Question: How to create overflow menu in application. but I don't want the overflow menu in action bar. But i want it to be attached any where in the application. I have seen one music app in which something similar is done. I want ot include it in my application. I am attaching image fro the same.

Clicking on the image.. on drop down menu will come similar to overflow menu in action bar. Can anybody tell me how to do it. Any help will be appreciated.
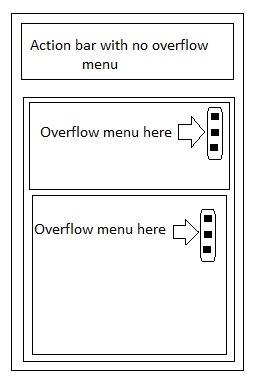
Answer: User117 comment was helpful and worked for me.
You can use this class and create overflow menu fron any widget.
Refer <URL>.
'''
private void setOverflowMenu(View view)
{
popup = new PopupMenu(getActivity(), view.findViewById(R.id.image_overflow));
popup.getMenu().add(Menu.NONE, OPTION1, Menu.NONE, "My option 1");
popup.getMenu().add(Menu.NONE, OPTION2, Menu.NONE, "My option 2");
popup.getMenu().add(Menu.NONE, OPTION3, Menu.NONE, "My option 3");
popup.setOnMenuItemClickListener(this);
}
'''
Called from fragment thus passed 'view' as parameter. If called from activity you can directly call this method. 'view.findViewById(R.id.image_overflow)' is the image from which I need to attach the menu. then Implemented 'PopupMenu.OnMenuItemClickListener' in my class which force me to implement below method
'''
@Override
public boolean onMenuItemClick(MenuItem item)
{
switch (item.getItemId())
{
case OPTION1:
Toast.makeText(getActivity(), "OPTION1 clicked", Toast.LENGTH_LONG).show();
break;
case OPTION2:
Toast.makeText(getActivity(), "OPTION2 clicked", Toast.LENGTH_LONG).show();
break;
case OPTION3:
Toast.makeText(getActivity(), "OPTION3 clicked", Toast.LENGTH_LONG).show();
break;
}
return false;
}
'''
That it. every thing works. AND don't forget to add click listener for widget(imageview in my case).